Question: I need to show some data in a textview coming from coredata (like this for example),

I imagine a possible solution (dont know if is the right one or how to do it, please advice),
so bring the data from coredata to a string, appending all the data neeeded in the string with the equivalent of "
" for new line where needed; then show the data in the text view,
(please refer to example image to know what is needed)
- -
Thanks a lot!!
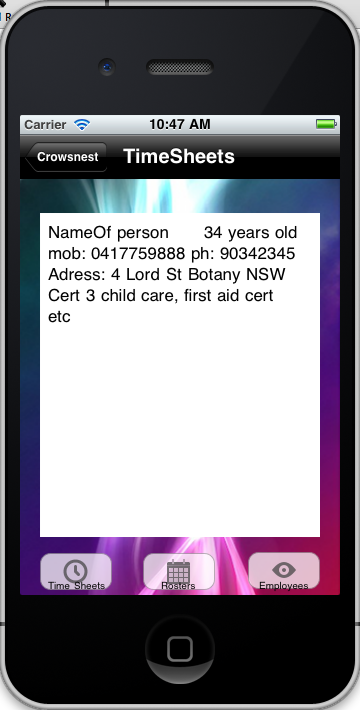
Answer: I tackled an identical issue in one of my apps.
The approach I took was to first structure my core data model so that the pieces of data had enough granularity so that I could construct different views as required. In other words, instead of one property for "name", I have three properties. One for "first name", one for "middle name", and a third for "last name". I also created a separate "data layer" object so that I could easily get to pieces of my data from anywhere in the app.
Next, to construct my view that shows data in a sort of form view. Using Interface Builder, I simply laid out a view using primarily UILabel view objects as placeholders. Then, as the user switches between person views, I call on the data layer object for pieces of data and just "fill in" in the UILabel placeholders.
I also render a PDF file in paragraph form. Similar to what you are doing. For that, I use an NSMutableString along with the NSString stringWithFormat convenience method. Using NSMutableString, you can concatenate strings with newline characters embedded as needed. For this, I also call on my data layer object for the pieces of data.
'''
[[NSString stringWithFormat:@"Date of Visit: %@", dateOfVisitString] drawInRect:stringRect withFont:theFont];
'''
Hope this helps. Good Luck.